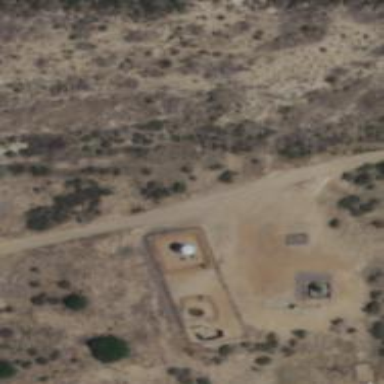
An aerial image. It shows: Storage tank with man-made structure.